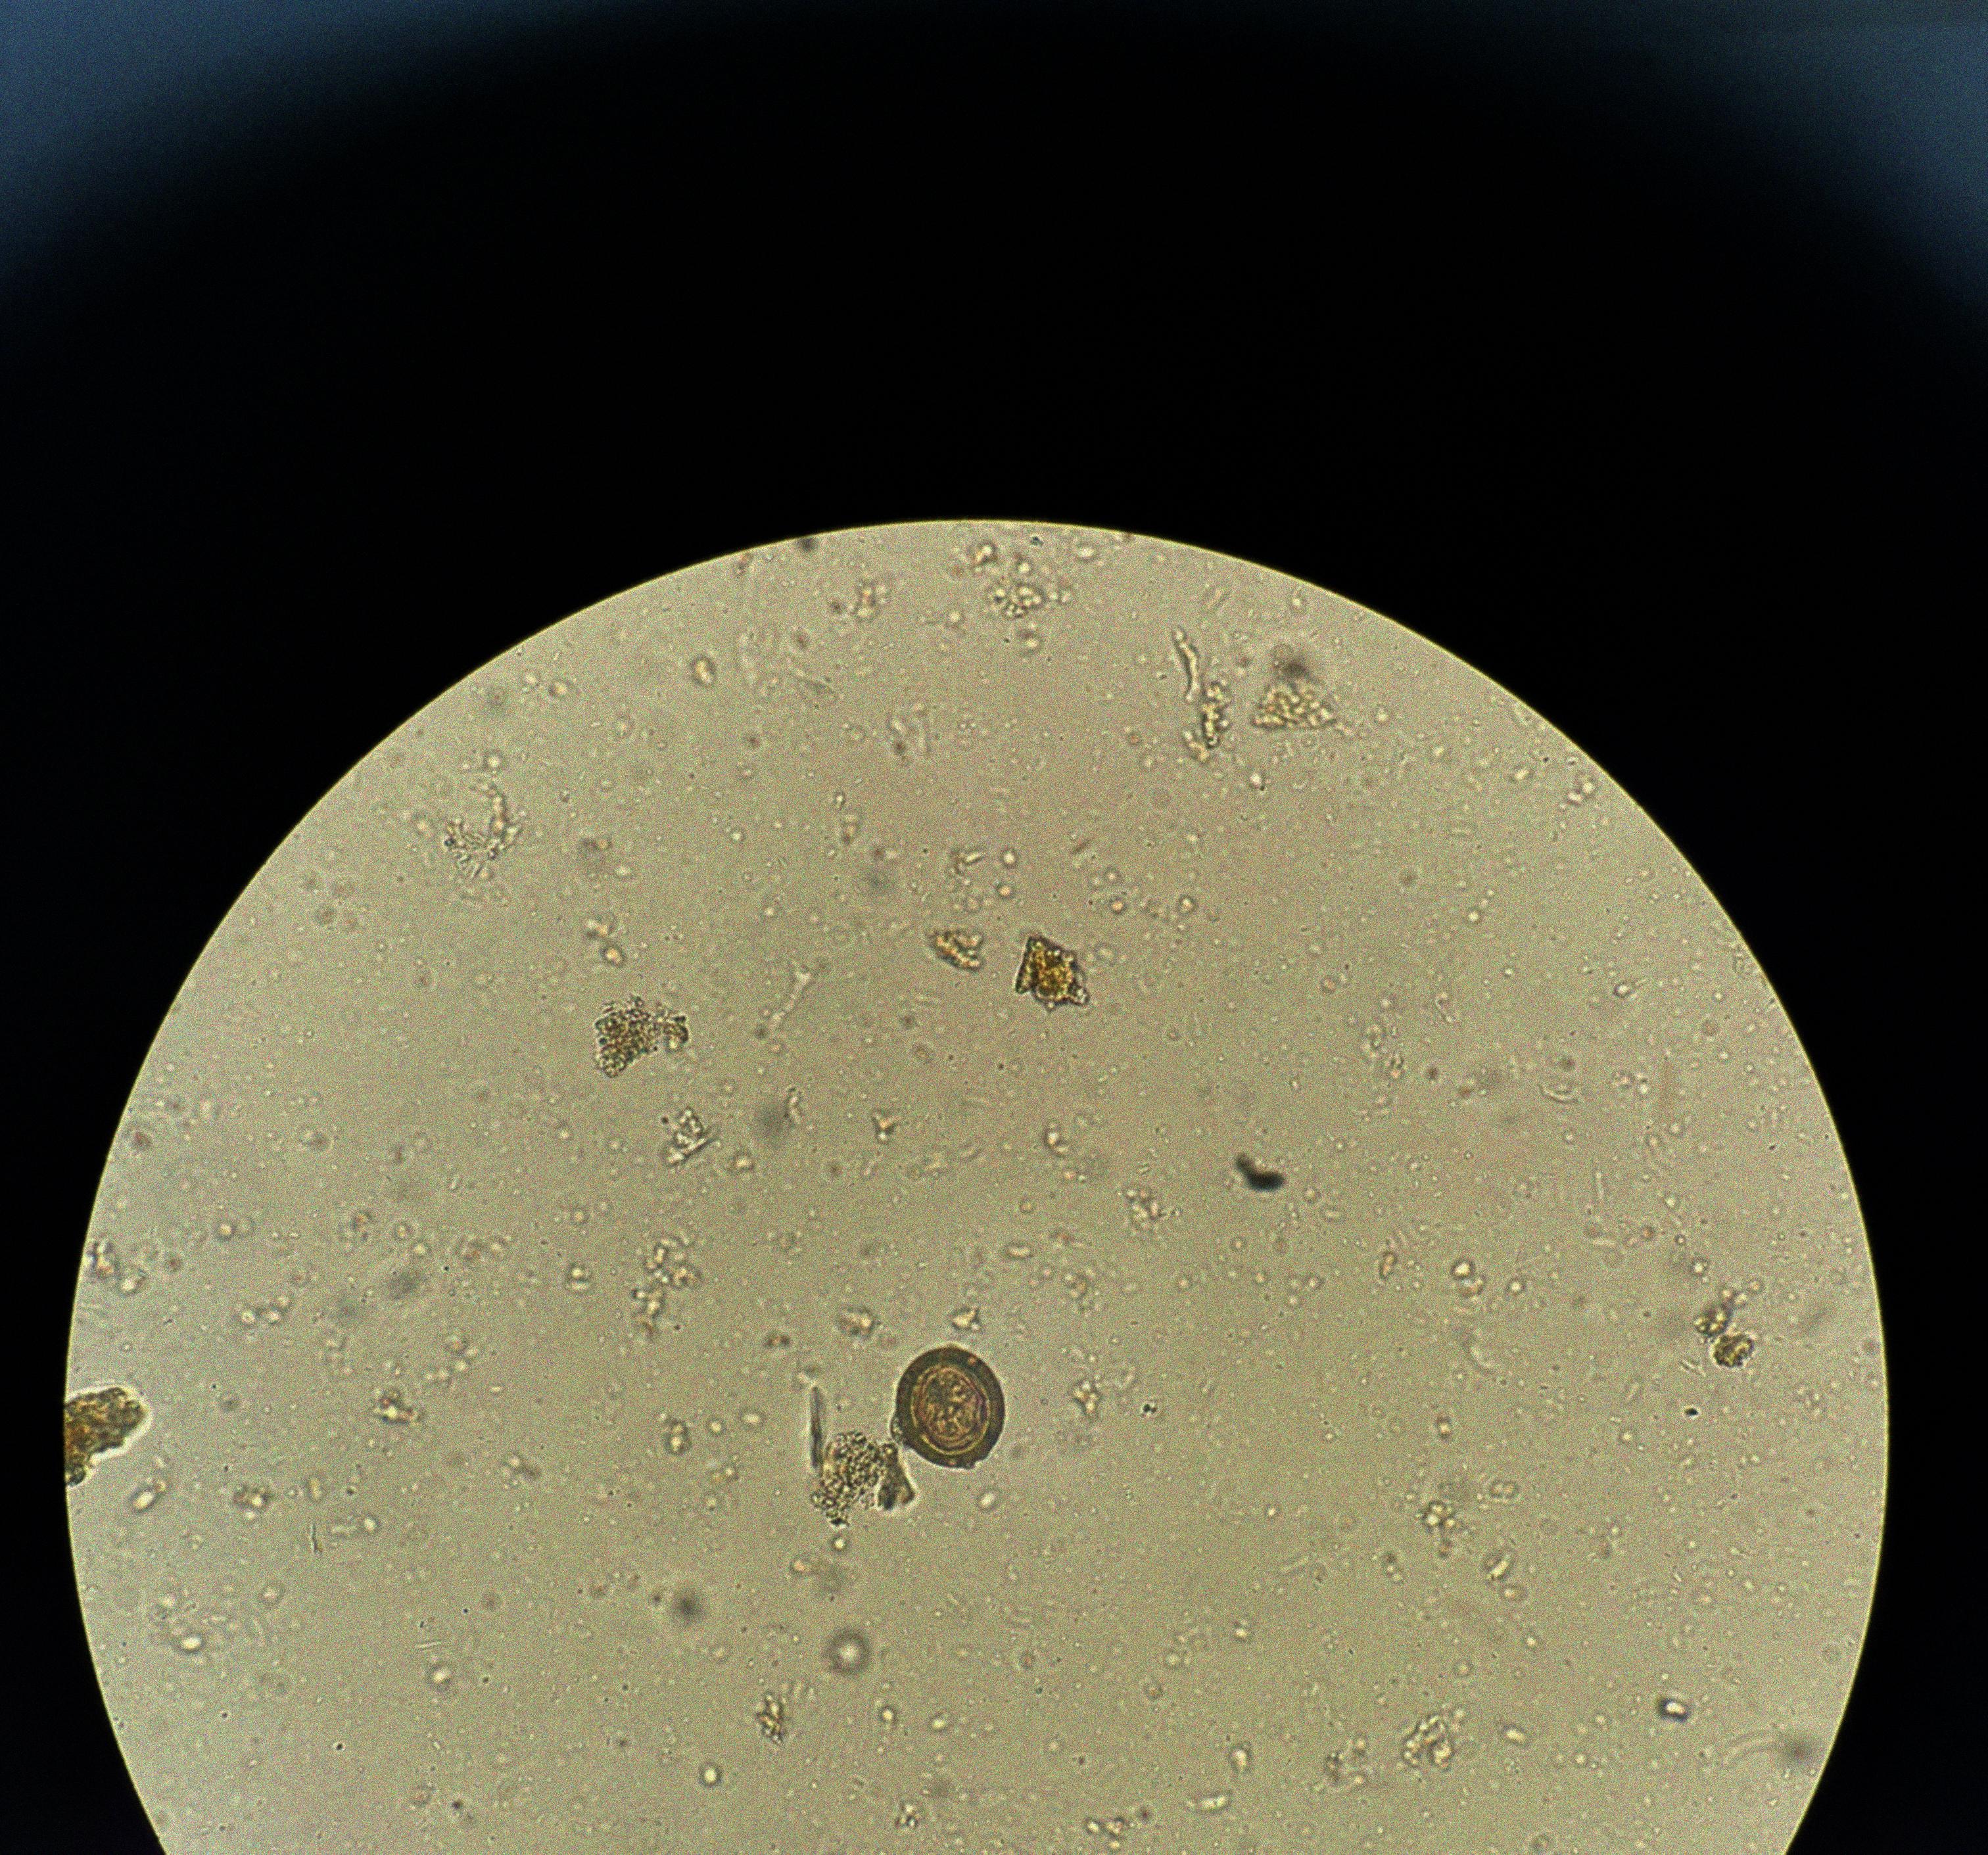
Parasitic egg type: Taenia spp. egg